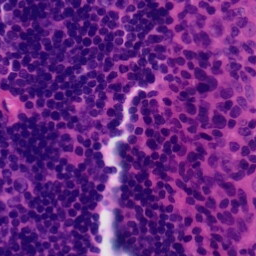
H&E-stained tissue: Tonsil